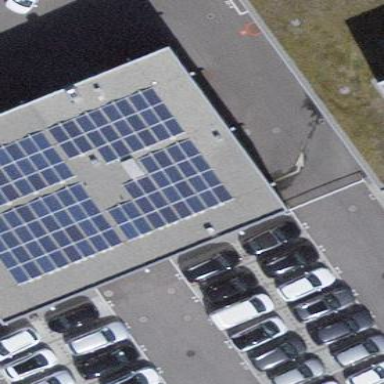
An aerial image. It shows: Solar power generator.